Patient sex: F
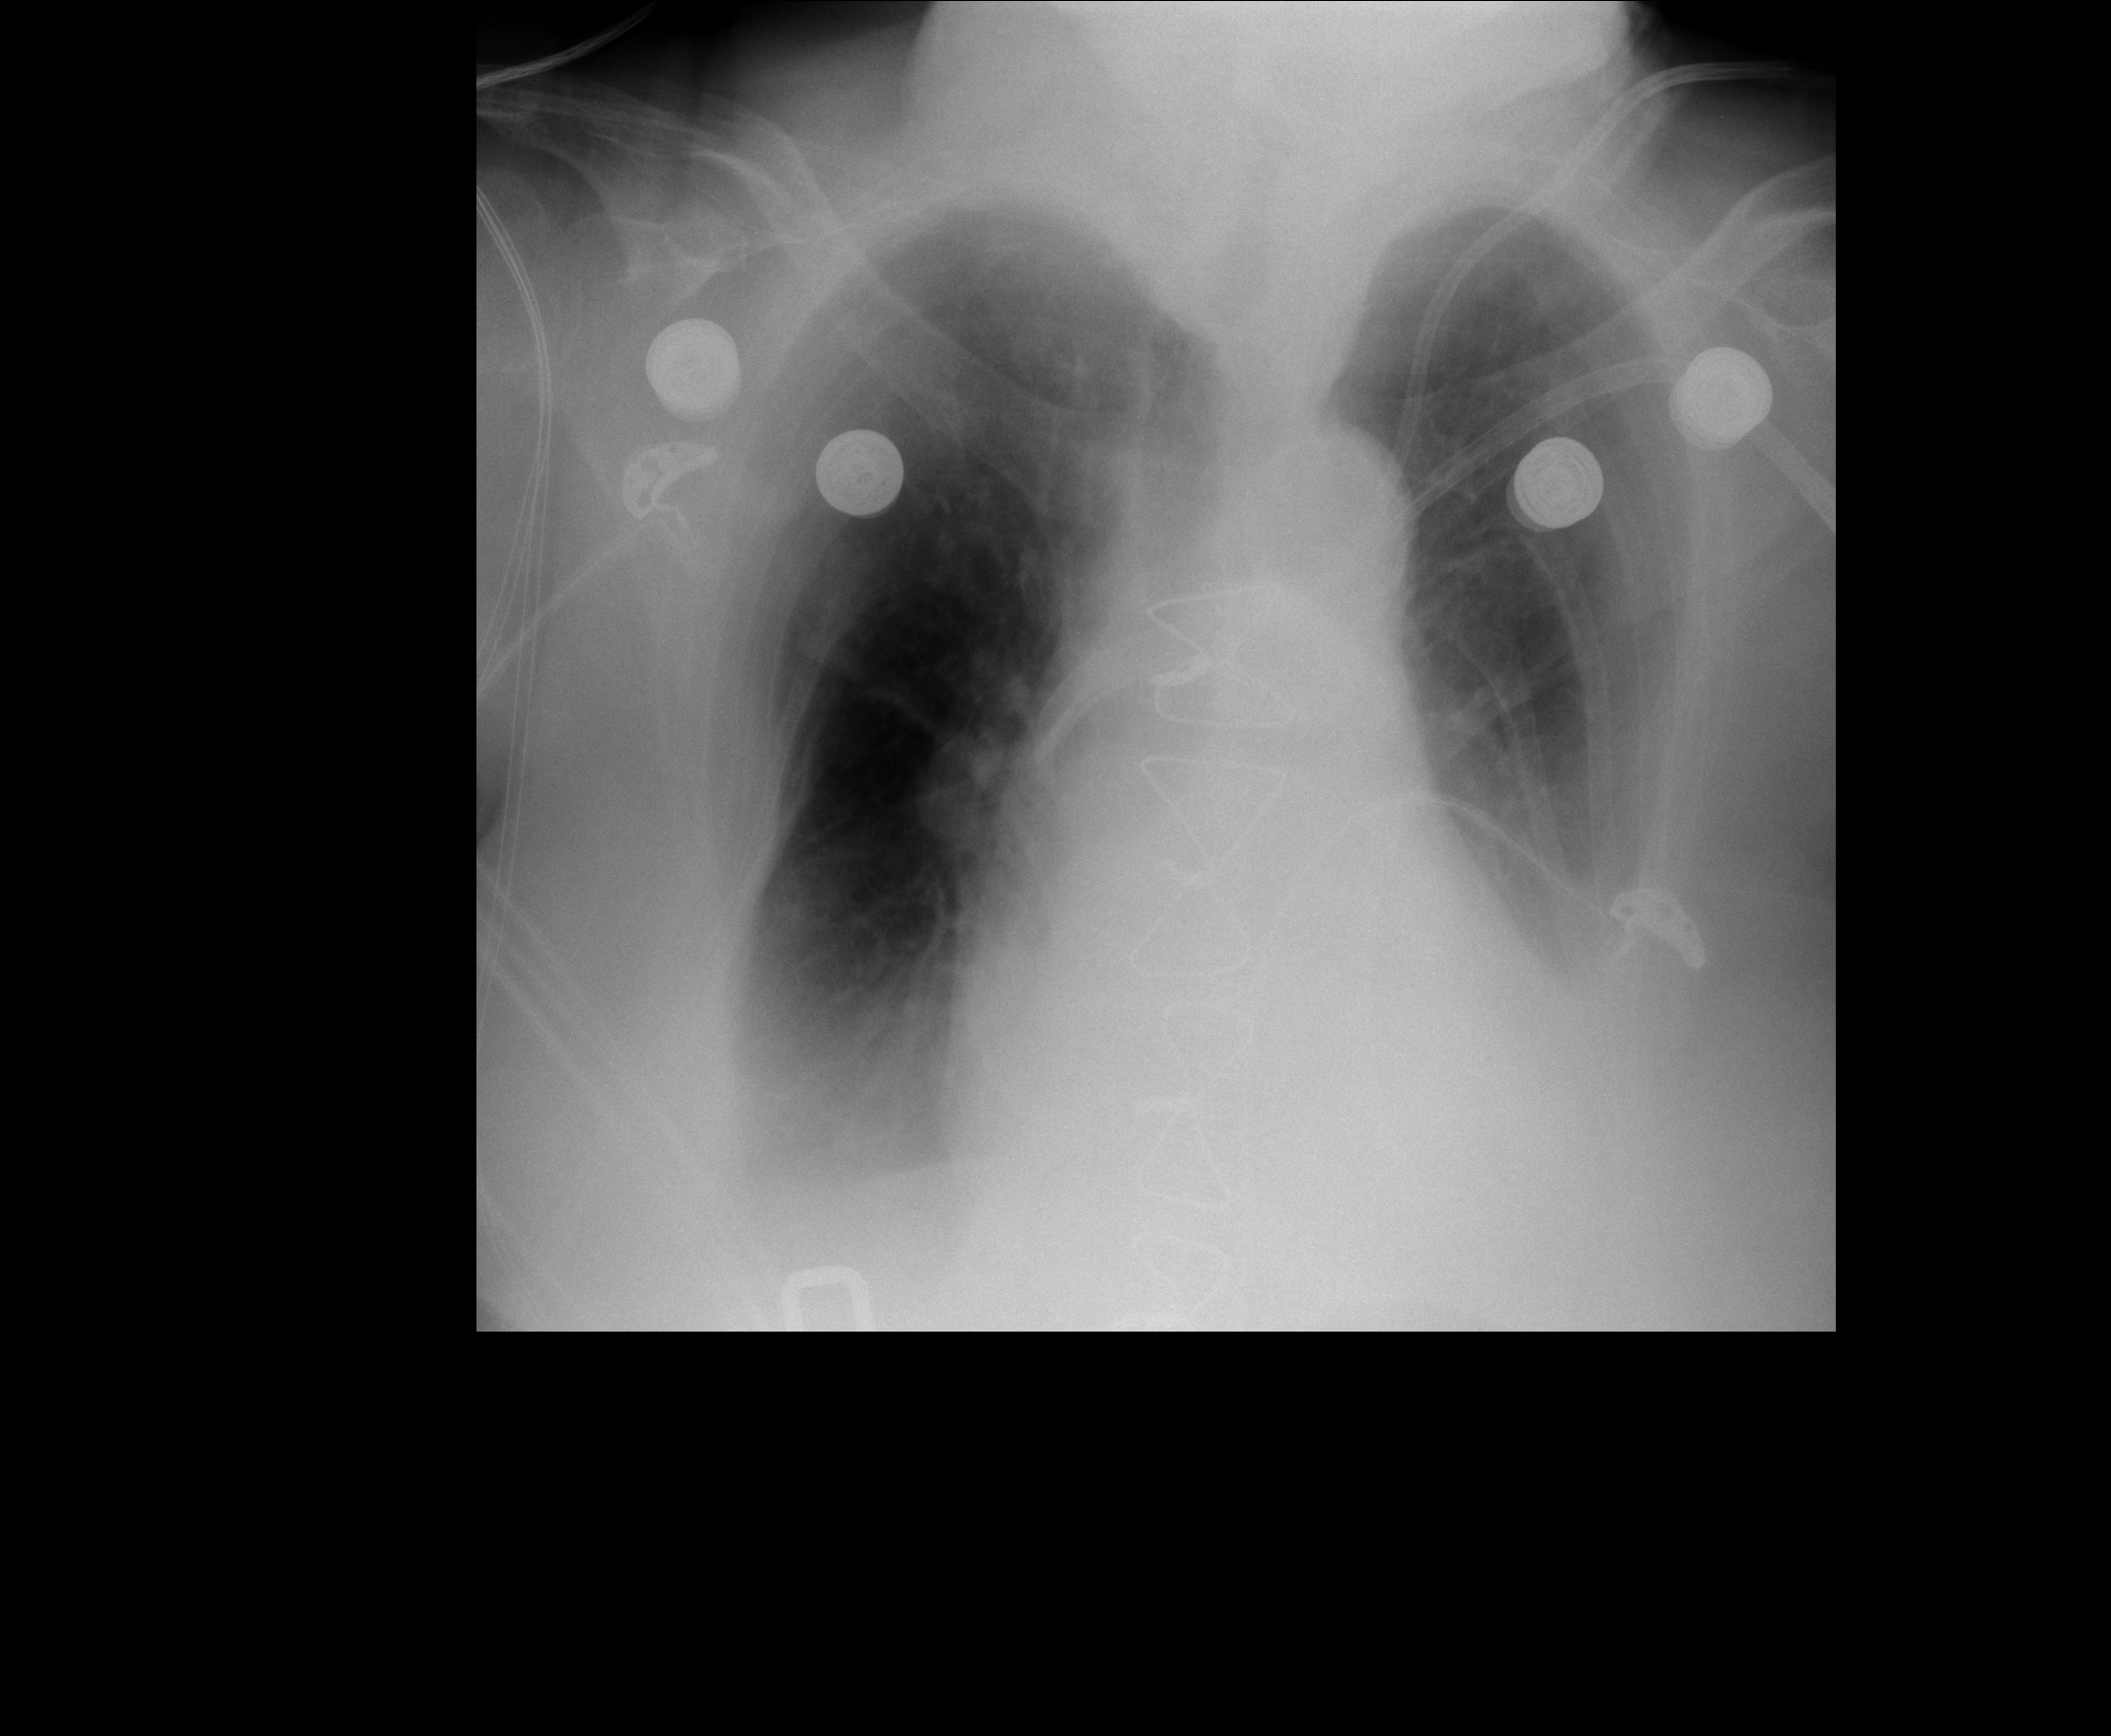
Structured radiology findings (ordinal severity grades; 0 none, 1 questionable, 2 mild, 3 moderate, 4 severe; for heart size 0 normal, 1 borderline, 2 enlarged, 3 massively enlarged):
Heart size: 1
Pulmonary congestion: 2
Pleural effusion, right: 2
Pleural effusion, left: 2
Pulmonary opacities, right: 0
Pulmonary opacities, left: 0
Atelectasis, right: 2
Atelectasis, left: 2